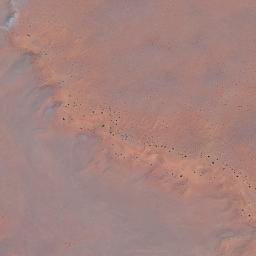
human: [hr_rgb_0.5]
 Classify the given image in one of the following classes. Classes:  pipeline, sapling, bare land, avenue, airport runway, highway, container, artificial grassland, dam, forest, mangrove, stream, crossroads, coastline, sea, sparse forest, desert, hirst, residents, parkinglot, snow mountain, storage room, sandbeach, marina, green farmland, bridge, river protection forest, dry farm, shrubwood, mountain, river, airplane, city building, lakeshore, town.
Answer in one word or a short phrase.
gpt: desert